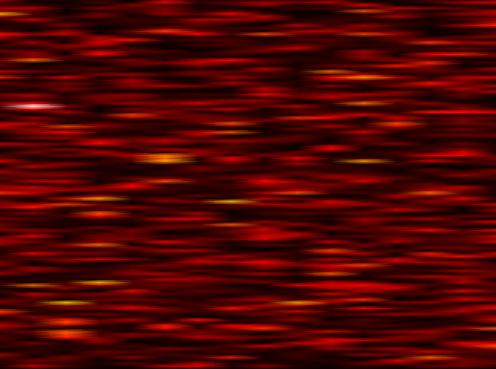
Label: UFMC